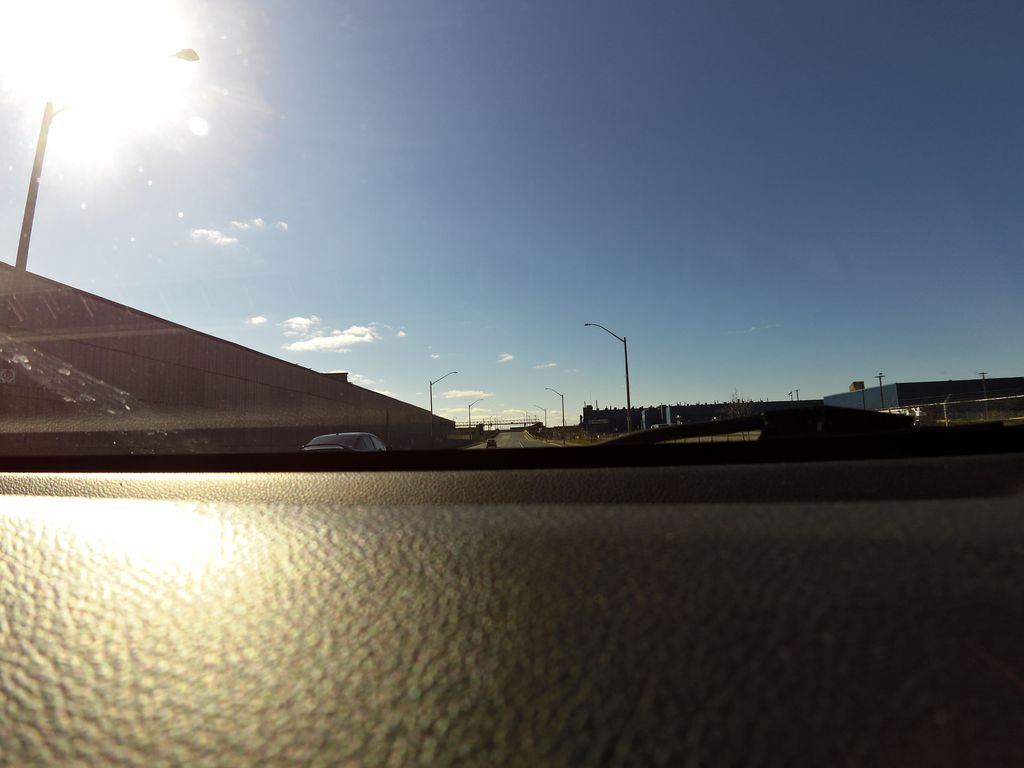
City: hamilton